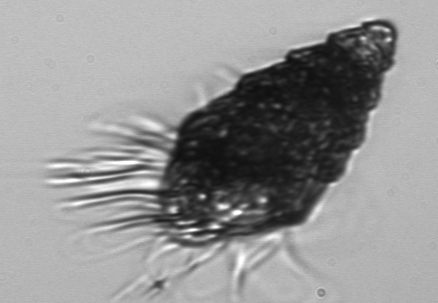
Label: Laboea_strobila